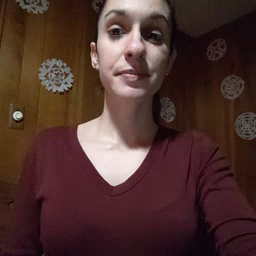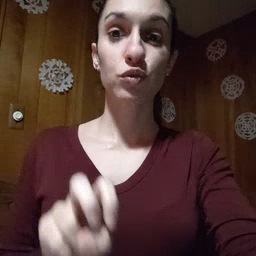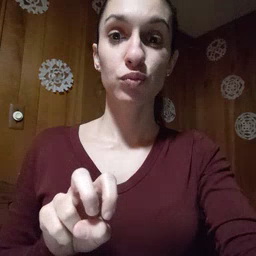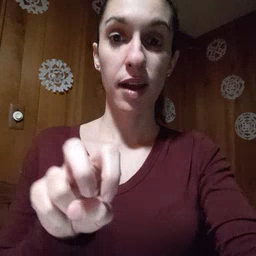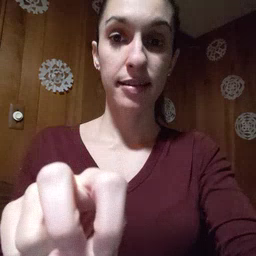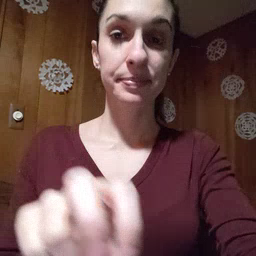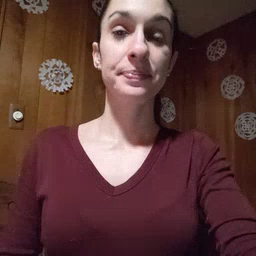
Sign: ride